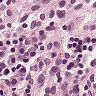
Metastatic tissue present: no